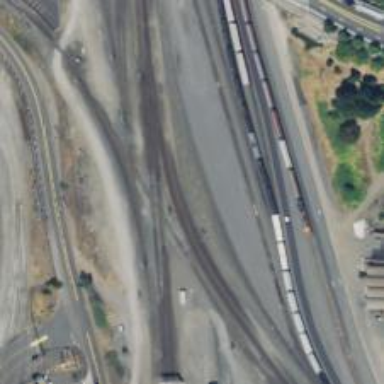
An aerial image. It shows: Junction on the railway.